【题型】填空题　【知识点】解析几何　【难度】medium
若曲线$|y|=x+2$与$C:\frac{x^2}{4\lambda}+\frac{y^2}{4}=1$恰有两个不同的交点，则实数$\lambda$的取值范围是\underline{\ \ \ \ \ \ \ \ \ \ }。
【解答】
\textbf{【答案】} $(-\infty,-1]\cup(1,+\infty)$

\textbf{【知识点】} 由直线与圆的位置关系求参数、根据直线与椭圆的位置关系求参数或范围、根据直线与双曲线的位置关系求参数或范围

\textbf{【分析】} 分别对曲线$C:\frac{x^2}{4\lambda}+\frac{y^2}{4}=1$能表示的曲线类型进行分类讨论，再作出相对应的图象解不等式即可求得结果。

\textbf{【详解】} 根据曲线方程可知$|y|=x+2$与$C:\frac{x^2}{4\lambda}+\frac{y^2}{4}=1$恒过定点$(0,2)$和$(0,-2)$；

当$C:\frac{x^2}{4\lambda}+\frac{y^2}{4}=1$表示圆时，此时$\lambda=1$，两曲线如下图所示：

显然，曲线$|y|=x+2$与$C:\frac{x^2}{4\lambda}+\frac{y^2}{4}=1$有三个不同的交点，不合题意；

当$C:\frac{x^2}{4\lambda}+\frac{y^2}{4}=1$表示椭圆时，要使曲线$|y|=x+2$与$C:\frac{x^2}{4\lambda}+\frac{y^2}{4}=1$恰有两个不同的交点，如下图所示：

则需满足$\begin{cases}4\lambda>0\\\sqrt{4\lambda}>2\end{cases}$，解得$\lambda>1$；

当$C:\frac{x^2}{4\lambda}+\frac{y^2}{4}=1$表示双曲线时，$\lambda<0$，双曲线的渐近线方程为$y=\pm\frac{1}{\sqrt{-\lambda}}x$，
要使曲线$|y|=x+2$与$C:\frac{x^2}{4\lambda}+\frac{y^2}{4}=1$恰有两个不同的交点，如下图所示：

需满足$\frac{1}{\sqrt{-\lambda}}\le1$，解得$\lambda\le-1$；

综上可知，实数$\lambda$的取值范围是$(-\infty,-1]\cup(1,+\infty)$。

故答案为：$(-\infty,-1]\cup(1,+\infty)$。

\textbf{【点睛】} 关键点点睛：本题关键在于根据两曲线方程得出它们恒过定点，再对曲线类型进行分类讨论，结合圆、椭圆、双曲线性质解不等式即可求得结果。

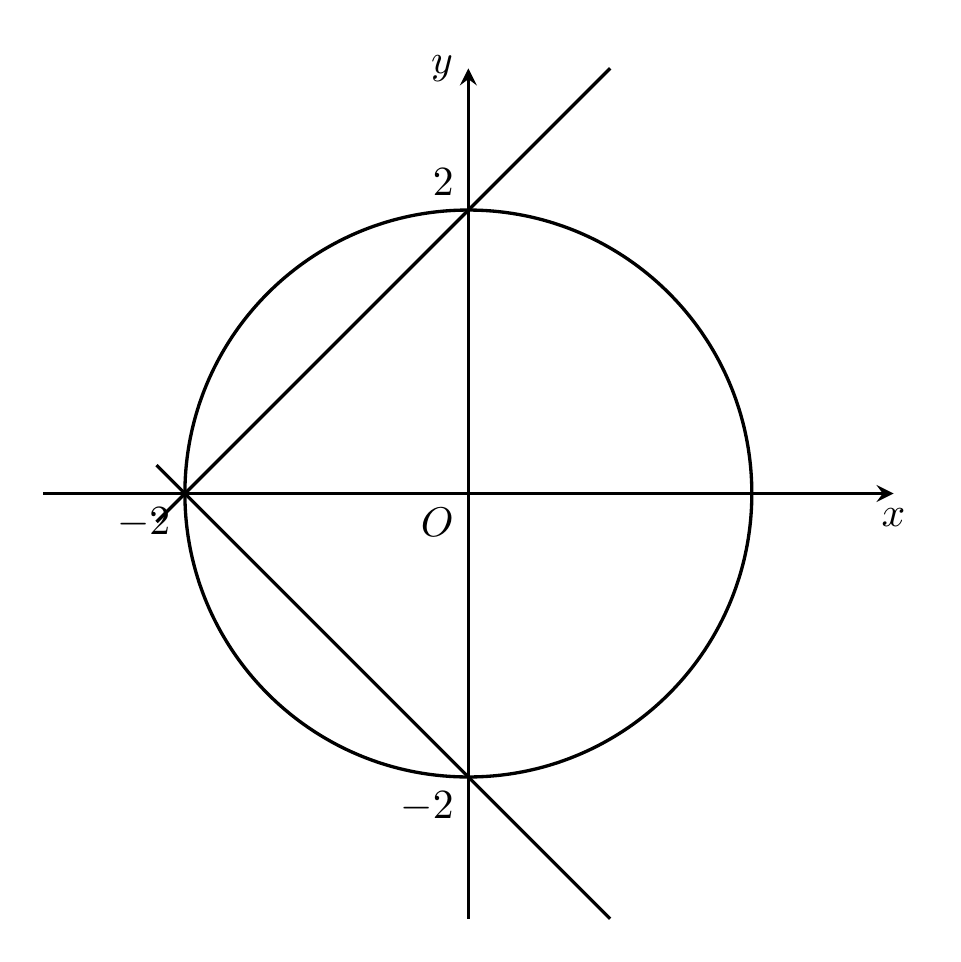
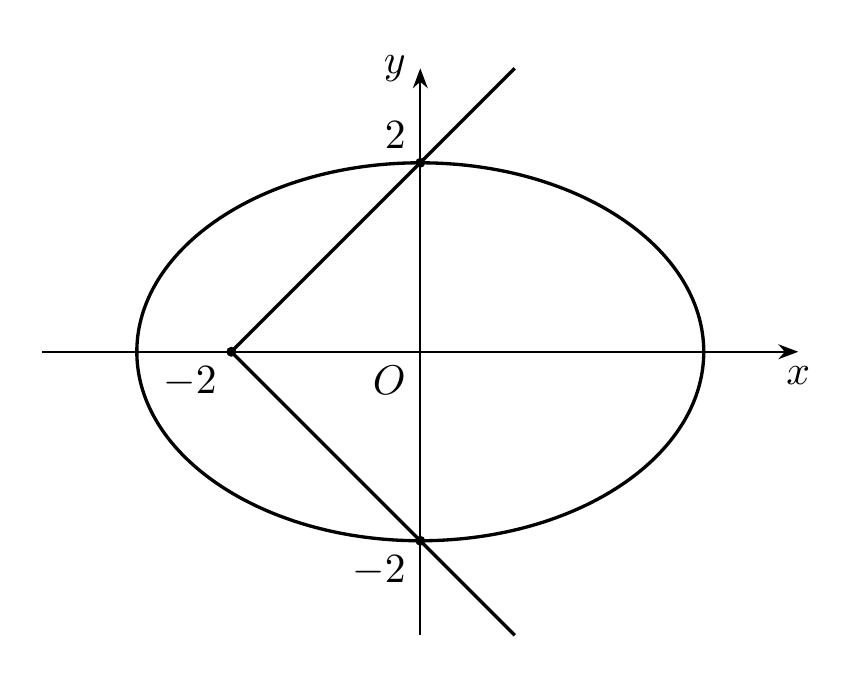
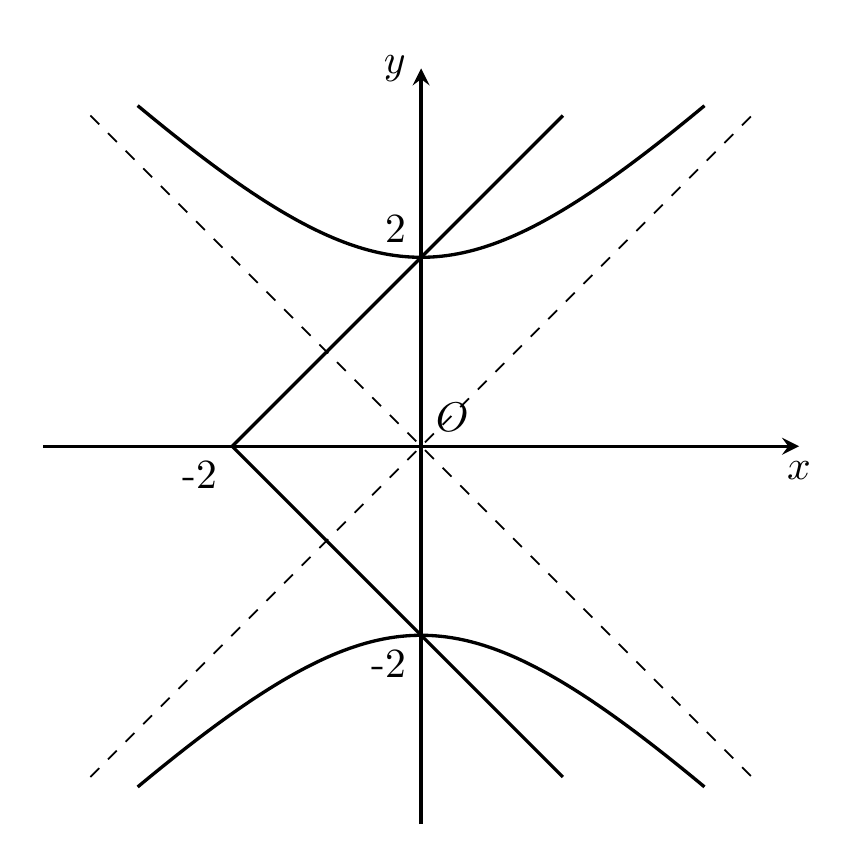